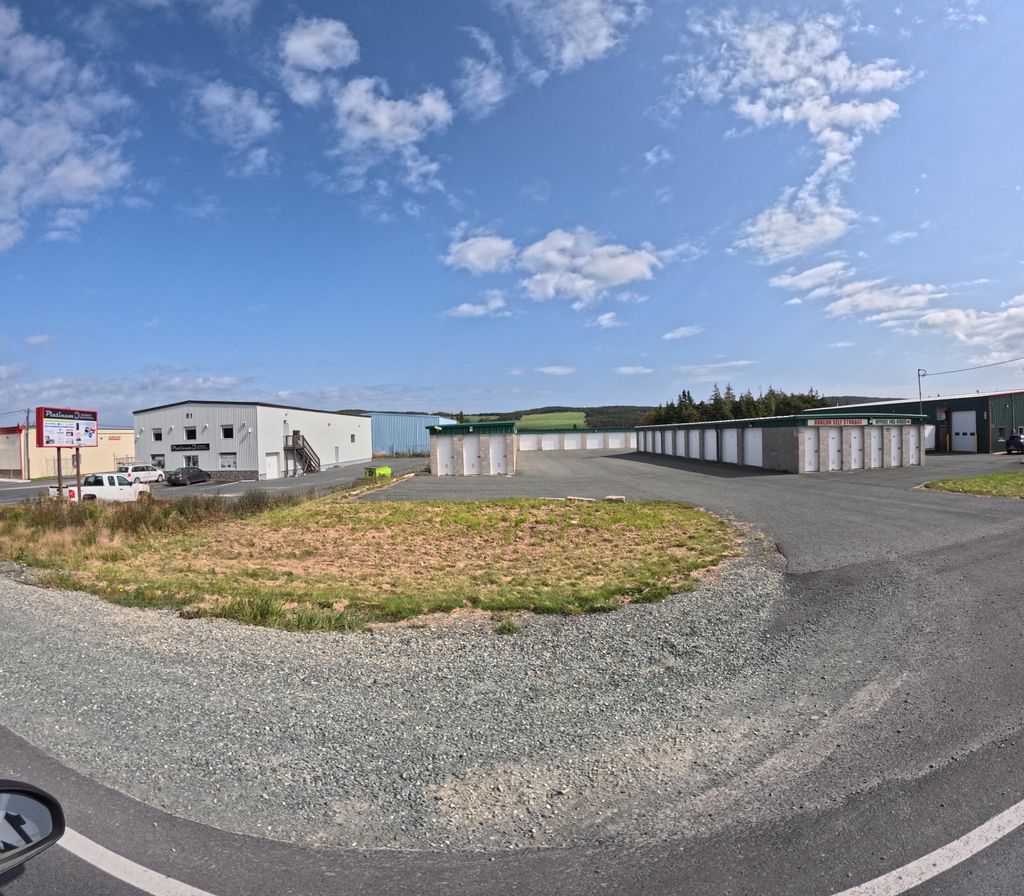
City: st_johns